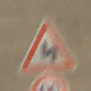
Verkehrszeichen: DoppelkurveZunaechstLinks
Zusatzzeichen unten: Geschwindigkeit90
Umgebung: Roofed, Tunnel
Tageszeit: Midday
Wetter: NotSpecified
Licht: Natural
Jahreszeit: NotSpecified
Kontrast: MediumContrast